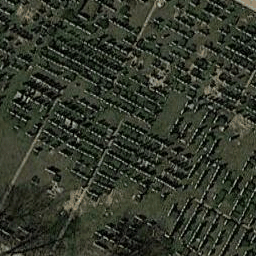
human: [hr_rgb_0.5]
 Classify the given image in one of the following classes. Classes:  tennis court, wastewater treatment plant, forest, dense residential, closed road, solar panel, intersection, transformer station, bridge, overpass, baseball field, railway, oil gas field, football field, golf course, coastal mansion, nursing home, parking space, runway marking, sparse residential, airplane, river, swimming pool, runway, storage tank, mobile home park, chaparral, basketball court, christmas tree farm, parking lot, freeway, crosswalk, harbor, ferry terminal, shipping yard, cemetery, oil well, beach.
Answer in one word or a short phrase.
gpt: cemetery